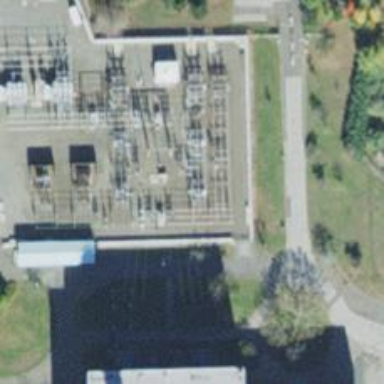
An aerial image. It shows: Switch used for power control.